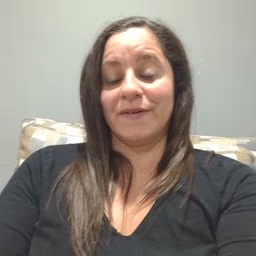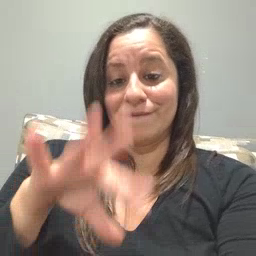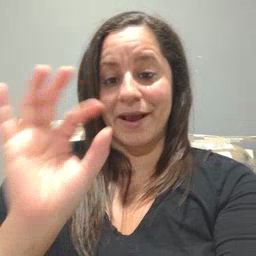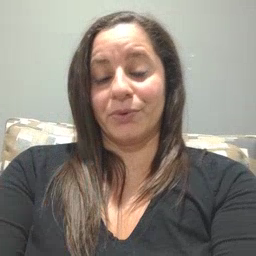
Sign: find